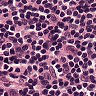
Metastatic tissue present: no